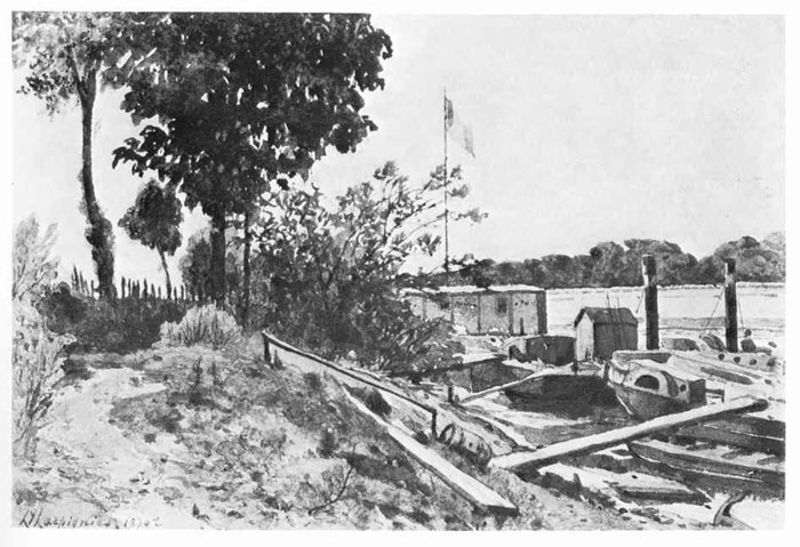
Titel: Flusslandschaft mit festgemachtem Schleppzug
Künstler: Henri Joseph Harpignies
Standort: Karlsruhe
Institution: Staatliche Kunsthalle Karlsruhe
Schlagwörter: baum, blätter, dunkel, feder, gemälde, himmel, laub, mann, meer, schatten, wasser, weiß, wolken, aquarell, bäume, fluss, landschaft, sand, see, ufer, blume, frankreich, grau, hell, hintergrund, holz, licht, schwarz, skizze, strasse, zeichnung, ausblick, dach, gras, haus, rasen, weg, wiese, zaun, alt, stein, bild, signatur, bach, deich, erde, gräser, häuser, hügel, natur, pfähle, stamm, strauch, weide, wind, zweige, brücke, busch, büsche, gebüsch, hütte, kanal, pfad, rauch, sonne, sträucher, wiesen, insel, land, pflanzen, wald, boot, boote, kahn, kamin, kamine, schornstein, schuppen, garten, äpfel, küste, schiff, schiffe, schrift, sommer, strand, italien, studie, fahne, fischer, flagge, mast, abhang, datierung, hang, schornsteine, grafik, hecke, monochrom, hütten, latten, idylle, signiert, bank, farblos, damm, hafen, kähne, anleger, böschung, strom, dampf, dampfer, dampfschiff, fahnenmast, fischerdorf, häuschen, luft, planken, raddampfer, steg, treppe, diele, freizeit, ruderboot, brot, balken, bohlen, geländer, stufen, bretter, jahreszahl, gewächs, grass, anlegen, buhnen, pfosten, srand, stege, foto, fotografie, laviert, tusche, wasserfarben, fischerboot, pfahl, haufen, kohle, flusslandschaft, brett, schwarz weiss, radierung, bleistift, fass, entwurf, kohlezeichnung, tinte, namen, photo, karte, bootshaus, laib, fässer, postkarte, netz, lavierung, anlegestelle, hasu, fische, tonne, angeln, federzeichnung, bauwerk, schwaz, anlegeplatz, poller, tuschezeichnung, botte, fauer, hecken, buden, dampfschiffe, dampfboot, baume, planke, signaur, schaufelraddampfer, datiert, acryll, flß, landungssteg, france, bum, schife, painting, hausboot, gelander, flussschiff, schaufelrad, flusss, badehaus, lände, mittagszeit, fahenmast, d, boog, badeurlaub, tuschezeichnun, boote auf dem fluss, fasss, ##brett, see im sommer, fiscerboot, bootshäuschen, wasserfarebn, anlagestelle, niederrhein, hundenhaus